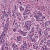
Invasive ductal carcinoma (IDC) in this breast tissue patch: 1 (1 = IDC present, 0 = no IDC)